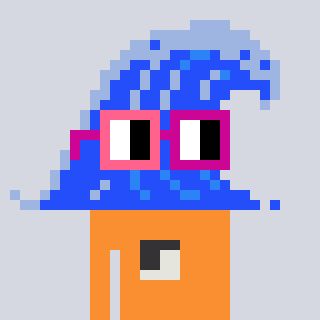
a pixel art character with square pink and red glasses, a wave-shaped head and a orange-colored body on a cool background